Question: I like to highlight each box when mouse hover, i'm able to show the effect but the thing is when i hover it the box seem like move/expand a bit to right. So how do i avoid this?

How do i avoid this?
html
'''
<div id="divtargetDay_1__Assigned" class=" divday divfloatpointerleft"></div>
<div id="divtargetDay_2__Assigned" class=" divday divfloatpointerleft"></div>
<div id="divtargetDay_3__Assigned" class=" divday divfloatpointerleft"></div>
<div id="divtargetDay_4__Assigned" class=" divday divfloatpointerleft"></div>
<div id="divtargetDay_5__Assigned" class=" divday divfloatpointerleft"></div>
<div id="divtargetDay_6__Assigned" class=" divday divfloatpointerleft"></div>
'''
css
'''
.divborderhighlight {
border:1px solid red;
}
.divfloatpointerleft {
cursor:pointer;
float:left;
}
.divday {
width: 56px !important;
height: 56px !important;
margin-right:4px;
}
'''
JS
'''
function dayHover(index) {
labels[index].hover(function () {
$(this).addClass('divborderhighlight');
}, function () {
$(this).removeClass('divborderhighlight');
});
}
'''
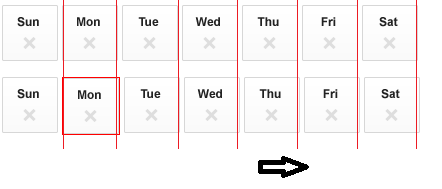
Answer: Use CSS to specify the hover behavior:
'''
divday:hover {
border:1px solid red;
}
'''
Then use outline instead of border:
'''
.divday:hover {
outline:1px solid red;
}
'''
Another solution is to use a transparent border in the 'default' state, solidifying / colouring it in 'hover' state.
'''
.divday {
border:1px solid transparent;
}
.divday:hover {
border:1px solid red;
}
'''
<URL>